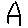
Label: house